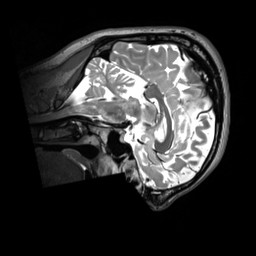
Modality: T2w
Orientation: sagittal
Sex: male
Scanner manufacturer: siemens
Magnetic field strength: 3 T
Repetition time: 3.2 s
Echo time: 0.409 s